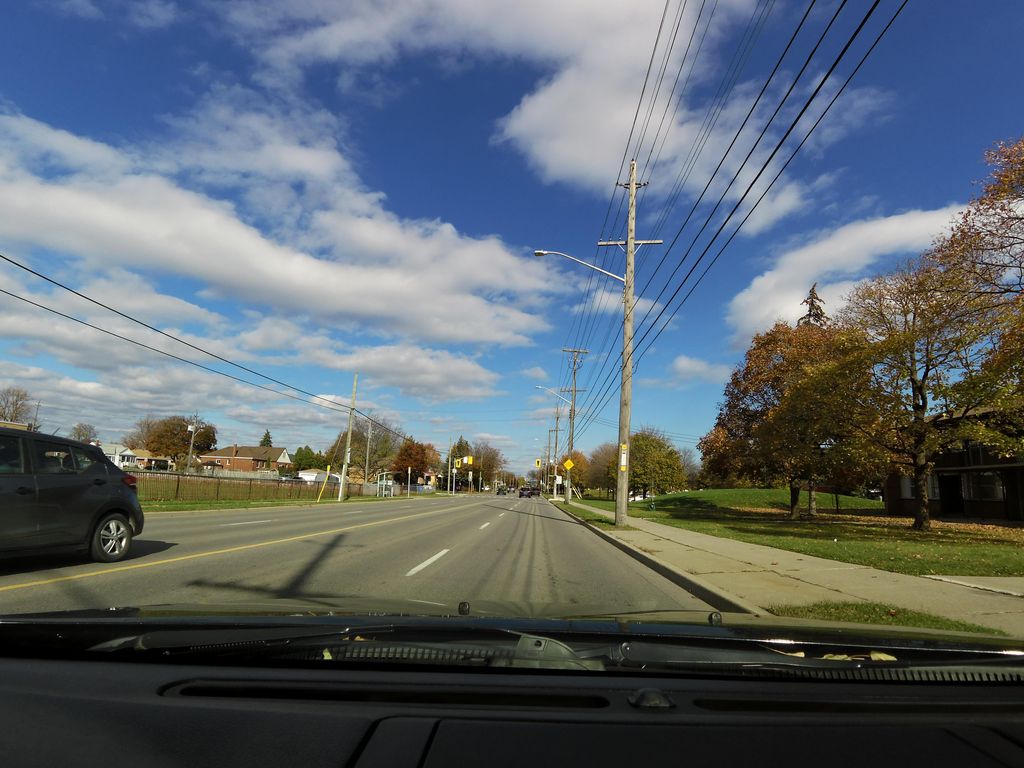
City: hamilton